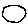
Label: circle